Field crop: tomato
Growth stage: 2
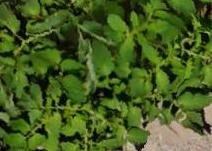
Species: tomato